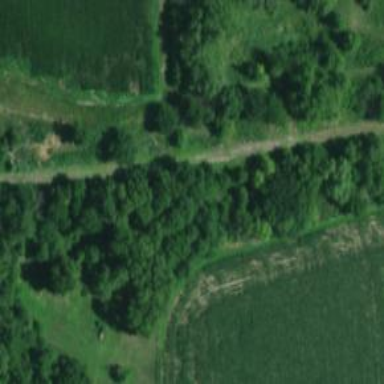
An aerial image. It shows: Disused railway.